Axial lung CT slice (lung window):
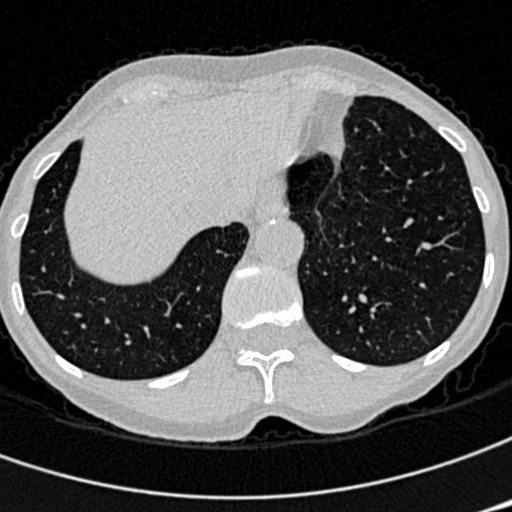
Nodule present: no